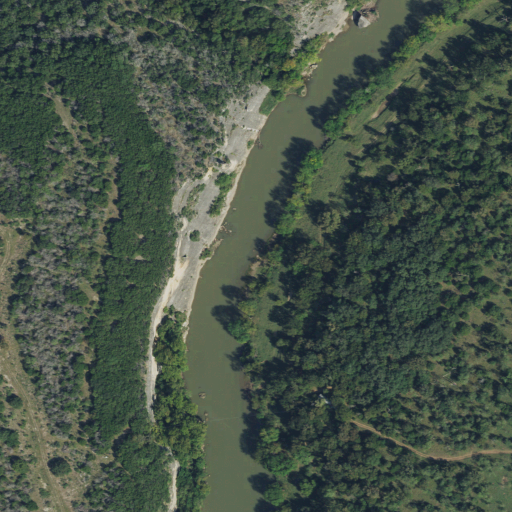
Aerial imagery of cliff(s) in Texas named Raven Bluff containing evergreen forest, open water, shrub, open development, grassland, deciduous forest, low intensity development, and mixed forest